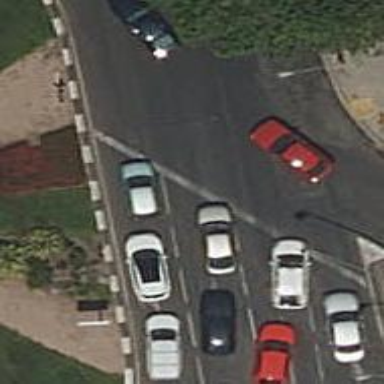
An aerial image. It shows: Road with traffic signals.